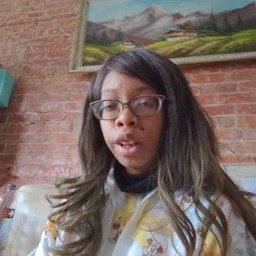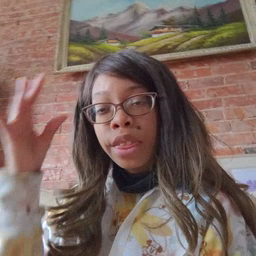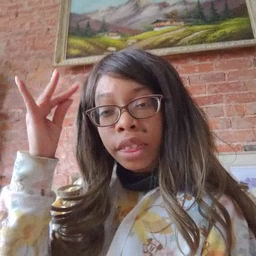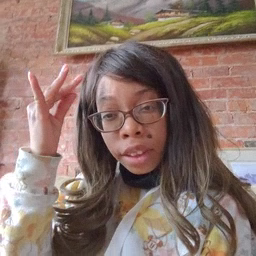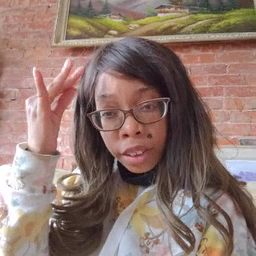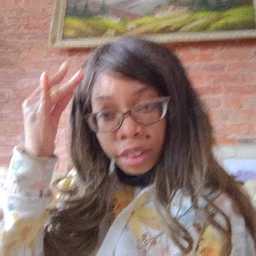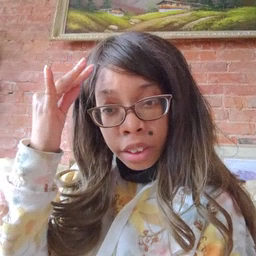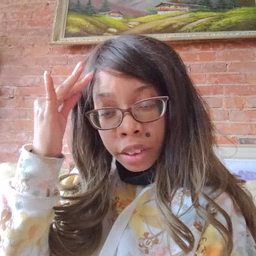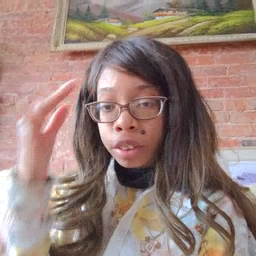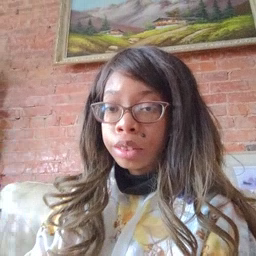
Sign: think